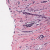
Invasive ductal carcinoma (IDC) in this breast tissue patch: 1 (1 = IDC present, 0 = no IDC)